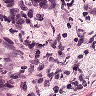
Metastatic tissue present: yes